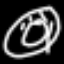
Label: donut